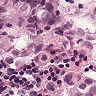
Metastatic tissue present: yes